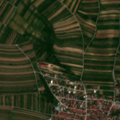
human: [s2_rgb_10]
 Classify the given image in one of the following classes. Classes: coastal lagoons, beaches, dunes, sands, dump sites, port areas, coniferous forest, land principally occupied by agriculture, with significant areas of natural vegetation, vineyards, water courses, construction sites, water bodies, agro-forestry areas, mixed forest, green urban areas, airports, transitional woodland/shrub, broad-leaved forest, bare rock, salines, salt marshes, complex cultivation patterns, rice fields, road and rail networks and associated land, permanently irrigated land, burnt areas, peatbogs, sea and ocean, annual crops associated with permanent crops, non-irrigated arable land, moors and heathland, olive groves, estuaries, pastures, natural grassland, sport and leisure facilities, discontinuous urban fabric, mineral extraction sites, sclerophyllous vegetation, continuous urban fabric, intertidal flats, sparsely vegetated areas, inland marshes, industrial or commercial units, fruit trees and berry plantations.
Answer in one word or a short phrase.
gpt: discontinuous urban fabric, vineyards